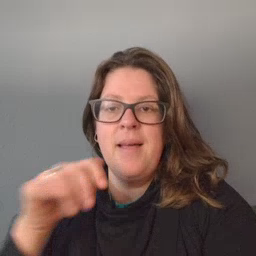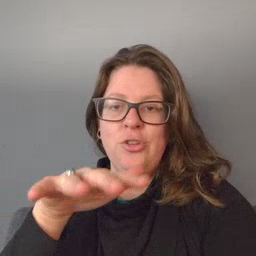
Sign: backyard